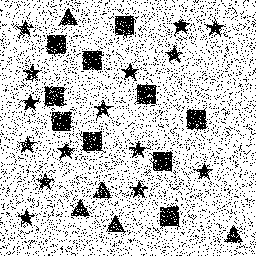
Squares: 10
Triangles: 5
Stars: 15
Total shapes: 30